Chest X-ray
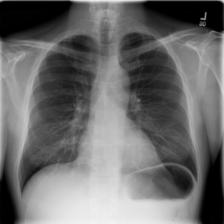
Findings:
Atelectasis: negative
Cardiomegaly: negative
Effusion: negative
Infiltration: positive
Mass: negative
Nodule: negative
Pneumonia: negative
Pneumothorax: negative
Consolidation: negative
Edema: negative
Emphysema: negative
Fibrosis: negative
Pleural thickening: negative
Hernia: negative